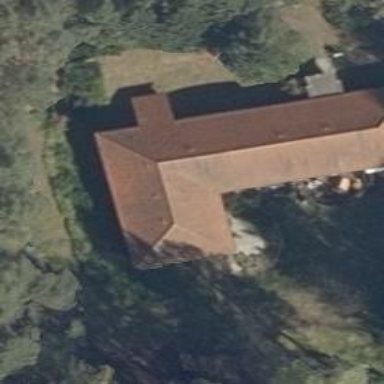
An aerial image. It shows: Building.